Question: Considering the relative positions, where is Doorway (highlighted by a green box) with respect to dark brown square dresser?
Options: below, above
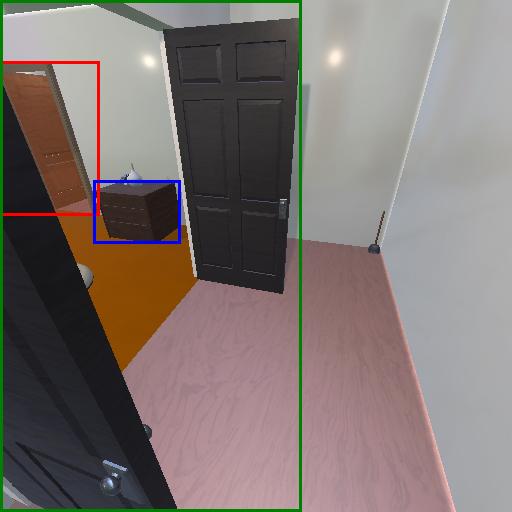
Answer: below